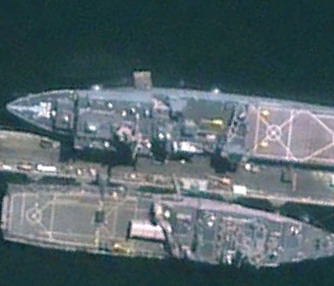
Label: combat